Question: Im trying to minimize and simplify the code from this tutorial:
<URL>
Albeit a very good tutorial, the code example is over-complex.
I managed to pass simple vec3 and vec4's to GLSL, and now i want to pass the texture and texture normals to use their info on the color calculation.
This is my code:
Loading the textures...
'''
//textures
private Texture rock;
private Texture rockNormals;
rock = TextureLoader.getTexture("PNG", ResourceLoader.getResourceAsStream("src/main/rock.png"));
rockNormals = TextureLoader.getTexture("PNG", ResourceLoader.getResourceAsStream("src/main/rock_n.png"));
'''
In the "start" method...
'''
//Diffuse Texture
int diffLoc = glGetUniformLocation(shaderProgram, "u_texture");
glUniform1i(diffLoc, GL_TEXTURE0);
//Normals Image
int normalsLoc = glGetUniformLocation(shaderProgram, "u_normals");
glUniform1i(normalsLoc, GL_TEXTURE1);
'''
in the "render" method...
'''
private void render()
{
//activate shader and update variable uniforms
glUseProgram(shaderProgram);
//Light Position
lightPos.x = Mouse.getX() / (float) Display.getWidth();
lightPos.y = Mouse.getY() / (float) Display.getHeight();
int lightPosLoc = glGetUniformLocation(shaderProgram, "LightPos");
glUniform3f(lightPosLoc, lightPos.x, lightPos.y, lightPos.z);
//bind diffuse color to texture unit 0
glActiveTexture(GL_TEXTURE0);
glBindTexture(GL_TEXTURE_2D, rock.getTextureID());
//bind normal map tp texture unit 1
glActiveTexture(GL_TEXTURE1);
glBindTexture(GL_TEXTURE_2D, rockNormals.getTextureID());
glBegin(GL_QUADS);
glVertex2f(-0.5f, -0.5f);
glVertex2f(0.5f, -0.5f);
glVertex2f(0.5f, 0.5f);
glVertex2f(-0.5f, 0.5f);
glEnd();
glUseProgram(0);
}
'''
Although my goal is to be able to apply the texture to the quad from within the shader, this is what appears in my console:
'''
Fri Mar 14 22:38:55 GMT 2014 INFO:Use Java PNG Loader = true
#
# A fatal error has been detected by the Java Runtime Environment:
#
# EXCEPTION_ACCESS_VIOLATION (0xc0000005) at pc=0x000000000cf36210, pid=9160, tid=600
#
# JRE version: 7.0_25-b17
# Java VM: Java HotSpot(TM) 64-Bit Server VM (23.25-b01 mixed mode windows-amd64 compressed oops)
# Problematic frame:
# C [ig75icd64.dll+0x116210] RegisterProcTableCallback+0x10cac0
#
# Failed to write core dump. Minidumps are not enabled by default on client versions of Windows
#
# An error report file with more information is saved as:
# C:\Users\Hugo\Desktop\Domus\Programacao\Java\workspace\LwjglShaders\hs_err_pid9160.log
#
# If you would like to submit a bug report, please visit:
# http://bugreport.sun.com/bugreport/crash.jsp
# The crash happened outside the Java Virtual Machine in native code.
# See problematic frame for where to report the bug.
#
'''
Weirdly enough, if I change "GL_TEXTURE0" to "0" and "GL_TEXTURE1" to "1", the quad appears with a very weird and noisy texture (when i say noisy, i literally mean with dynamic noise going on). Here is the image:

I dont know if the image has anything to do, probably its not even supposed to use 0 and 1 as inputs so its understandable that the result is as unpredictable as this. Still, I dont know why the first code doesnt work.
Here's also the code from the shaders (there's some unused uniforms because im still debugging the passed info before i actually do the math)
.frag
'''
//attributes from vertex shader
varying vec4 vColor;
varying vec2 vTexCoord;
//our texture samplers
uniform sampler2D u_texture; //diffuse map
uniform sampler2D u_normals; //normal map
//values used for shading algorithm...
uniform vec2 Resolution; //resolution of screen
uniform vec3 LightPos; //light position, normalized
uniform vec4 LightColor; //light RGBA -- alpha is intensity
uniform vec4 AmbientColor; //ambient RGBA -- alpha is intensity
uniform vec3 Falloff; //attenuation coefficients
void main() {
gl_FragColor = texture2D(u_texture, gl_TexCoord[0].st);
}
'''
.vert
'''
//combined projection and view matrix
uniform mat4 u_projView;
//"in" attributes from our SpriteBatch
attribute vec2 Position;
attribute vec2 TexCoord;
attribute vec4 Color;
//"out" varyings to our fragment shader
varying vec4 vColor;
varying vec2 vTexCoord;
void main() {
vColor = Color;
vTexCoord = TexCoord;
//gl_Position = u_projView * vec4(Position, 0.0, 1.0);
gl_Position = ftransform();
}
'''
Its probably something dumb but I am new to shaders so bear with my ignorance :)
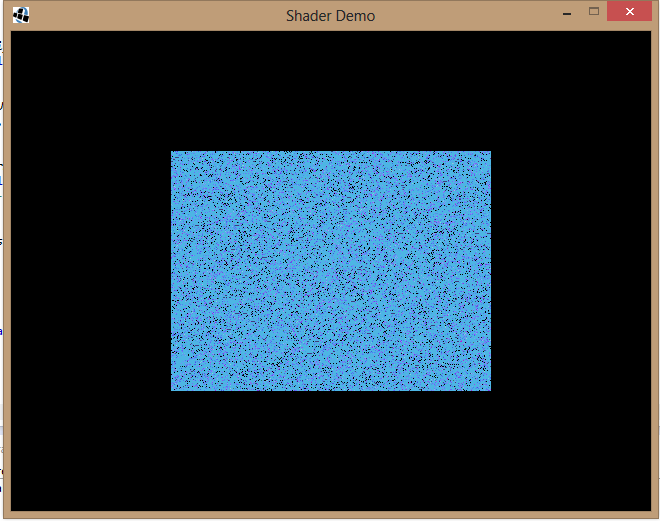
Answer: Using '0' and '1' for the sampler uniforms to refer to 'GL_TEXTURE0' and 'GL_TEXTURE1' is actually the way.
I can see at least one additional mistake in your shaders which might explain your results:
'''
gl_FragColor = texture2D(u_texture, gl_TexCoord[0].st);
'''
You use 'gl_TexCoord[0]' here. This is a builtin varying. You shouldn't use it in the first place. However, the fact that it is deprecated is not the main issue here, but the fact that its value is , since you never write to it in your vertex shader. You actually have declared the varying 'vTexCoord' in both of your shaders, and you even write the texture coords to it, but you just don't use it. You can simply change that line in your FS to:
'''
gl_FragColor = texture2D(u_texture, vTexCoord);
'''
As a side note: why are you using this rather old version of GLSL? Are you somehow limited to GL2.0, GLES2.0 or webgl? You should be aware that there are more modern versions. And you should avoid using the deprecated stuff like 'ftransform', which, btw. internally uses the 'gl_Vertex' builtin attribute (which might or might not be identical to your 'Position' attribute, that depends on your attribute setup). In general, without seeing the code of how you set up/query your attribute locations and how you specify your vertex array pointers, it is hard to tell if the correct values will end up in the shader and if my suggested fixed will be enough.